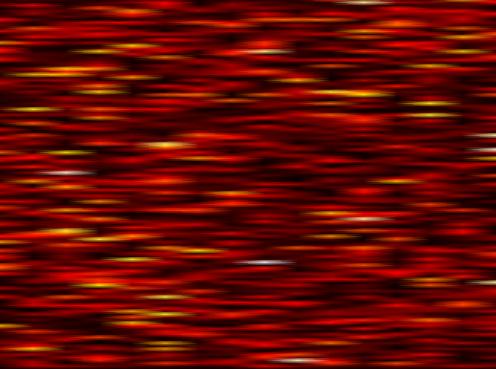
Label: UFMC